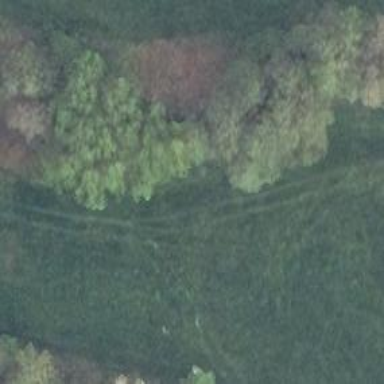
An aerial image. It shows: Row of trees in natural setting.